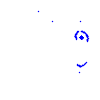
Particle: kaon